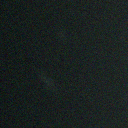
Screen state: off